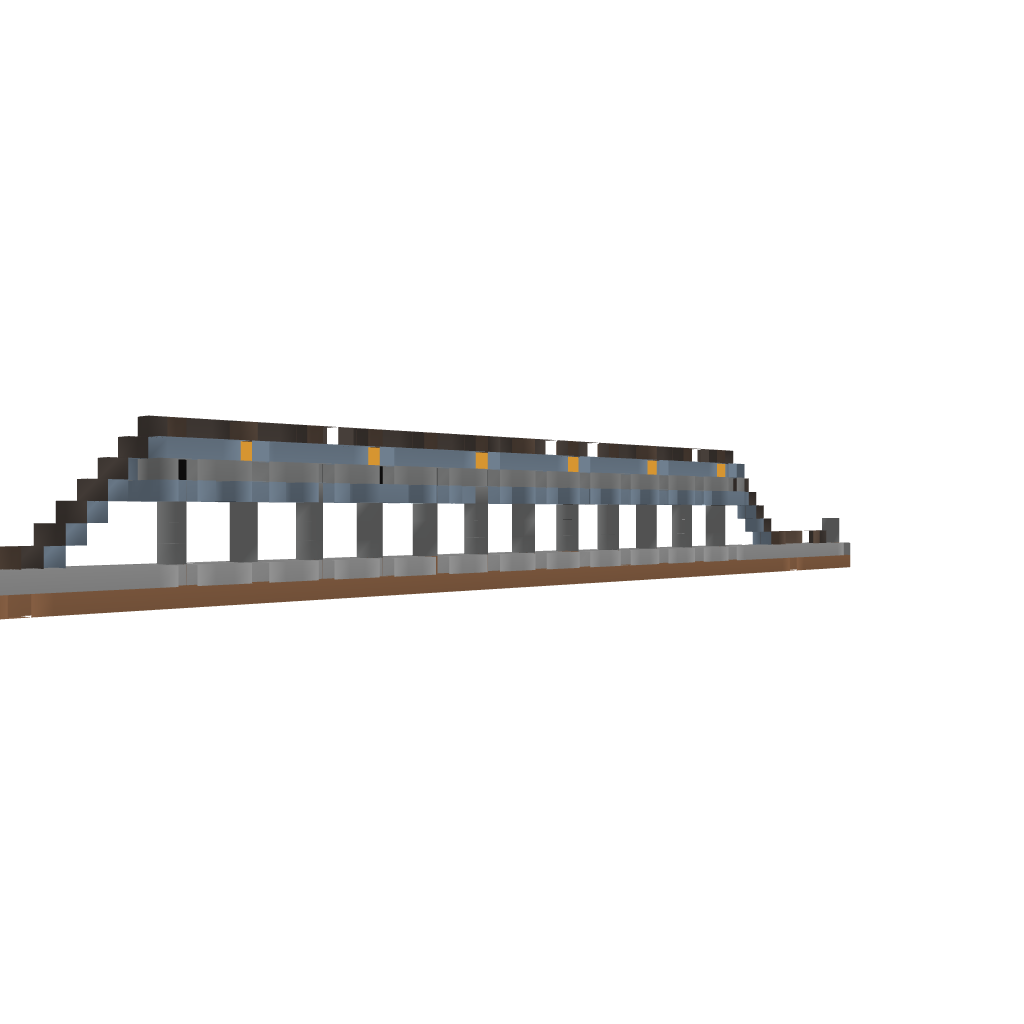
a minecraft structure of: Simple Minecart Bridge #1